Chest X-ray. View position: AP
Patient age: 64
Patient sex: M
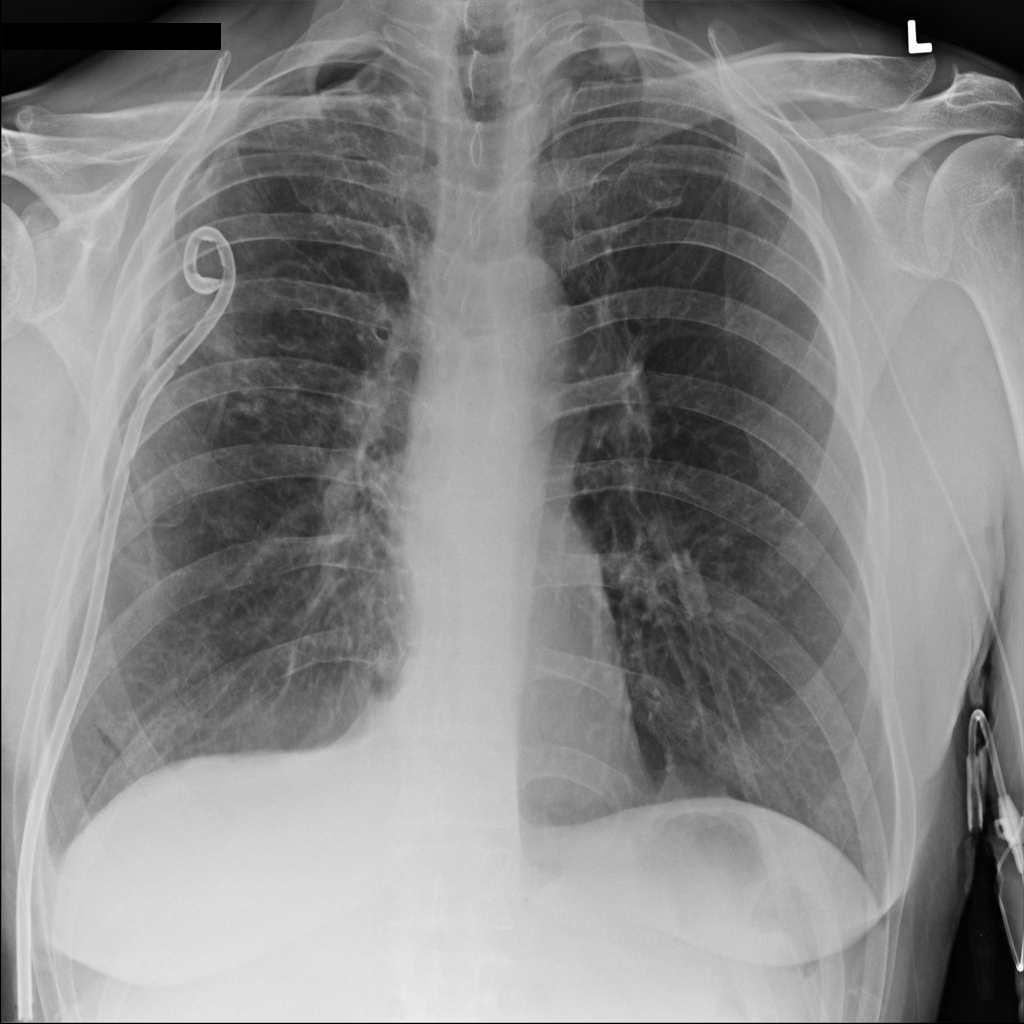
Finding: Pneumothorax